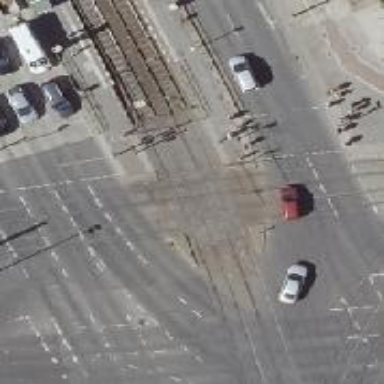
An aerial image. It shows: Tram crossing with traffic signals.